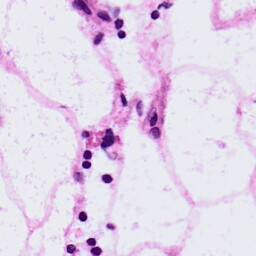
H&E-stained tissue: LymphNode